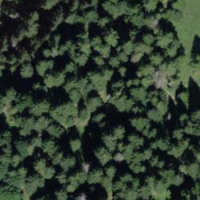
EUNIS habitat code: 43
Species observed at this site:
Oxalis acetosella